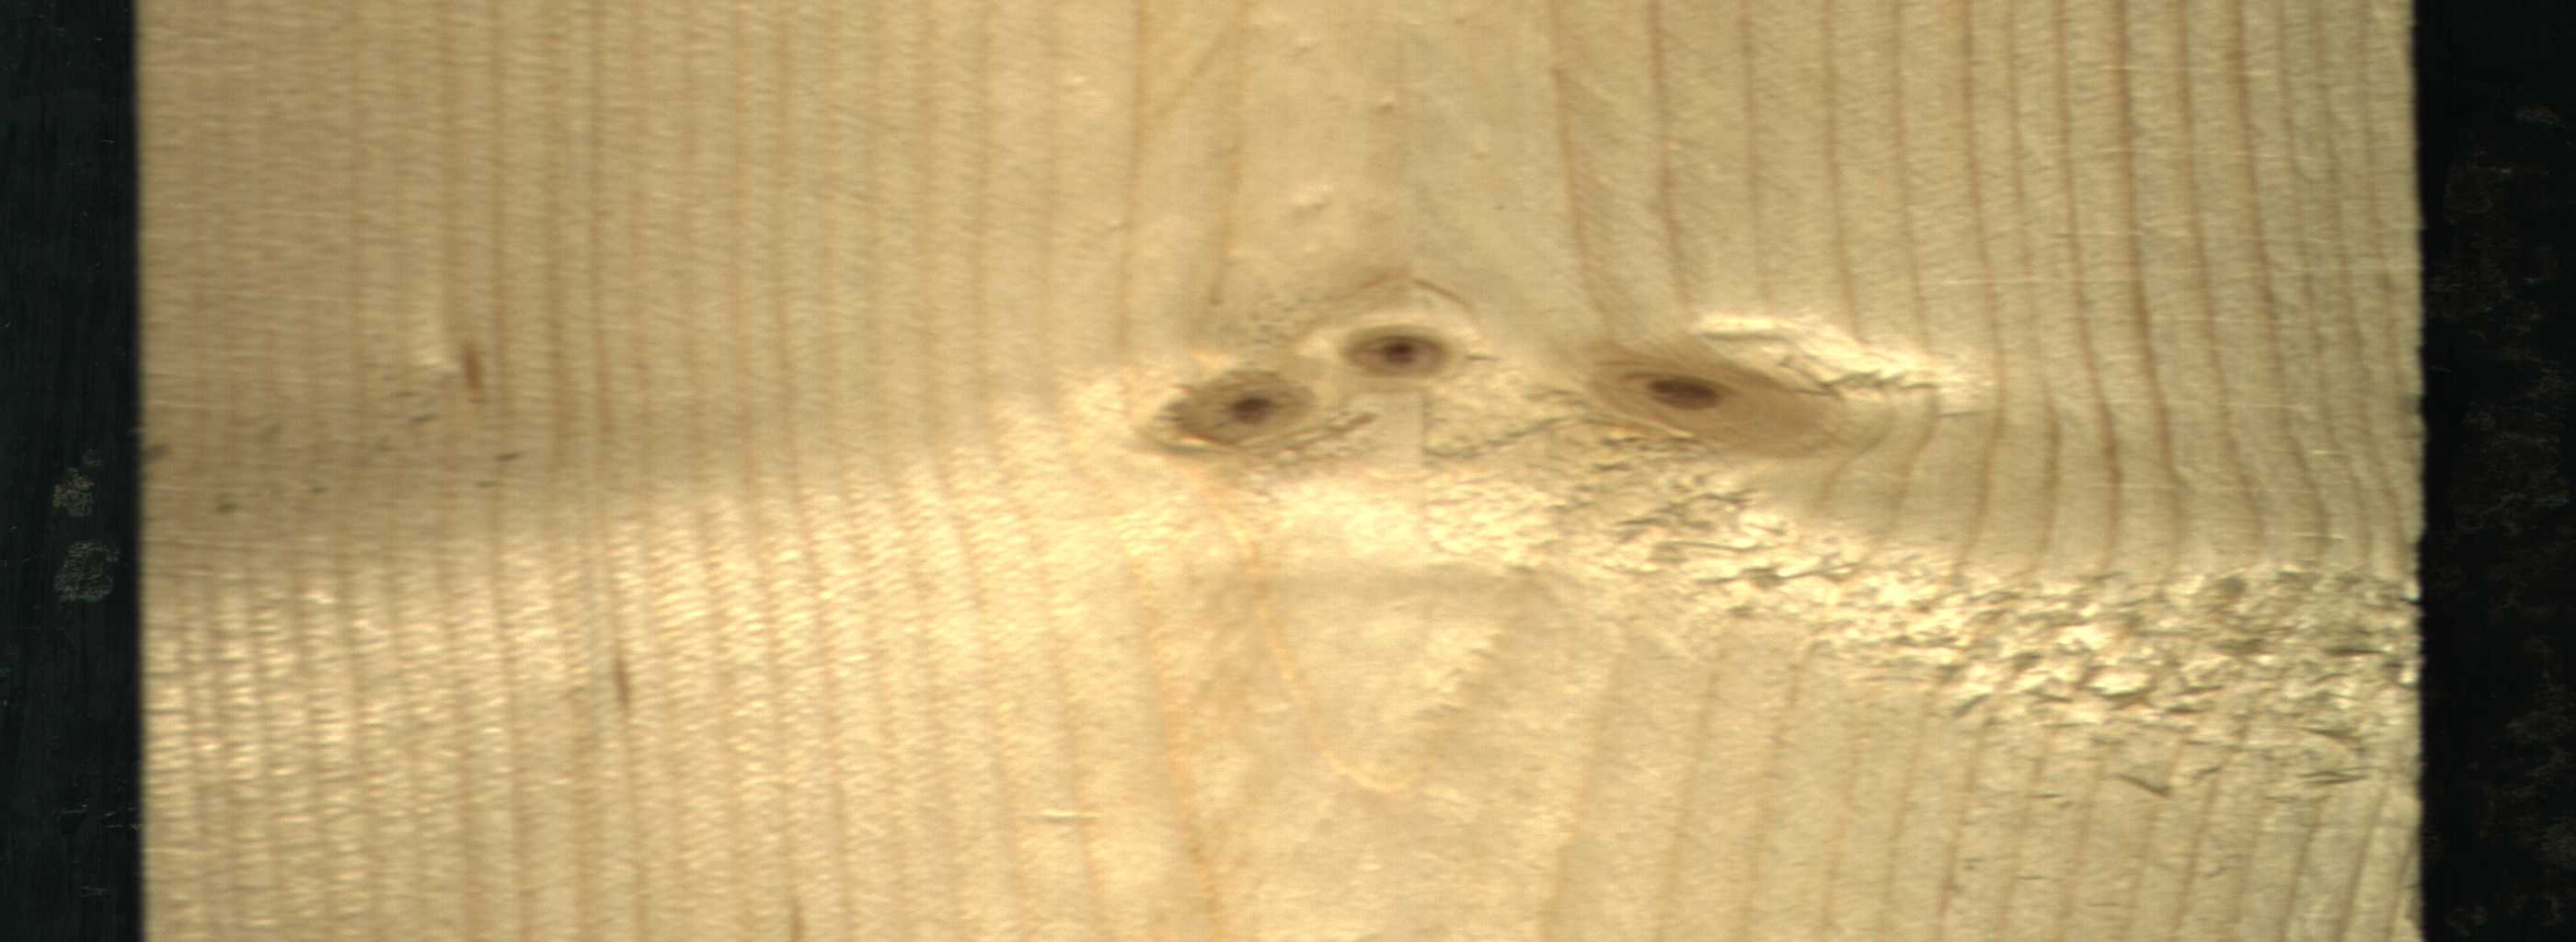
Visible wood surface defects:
Live_Knot
Live_Knot
Live_Knot